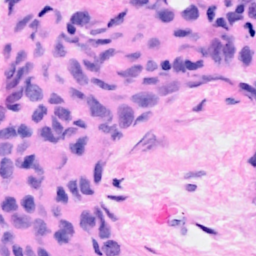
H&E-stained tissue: Breast